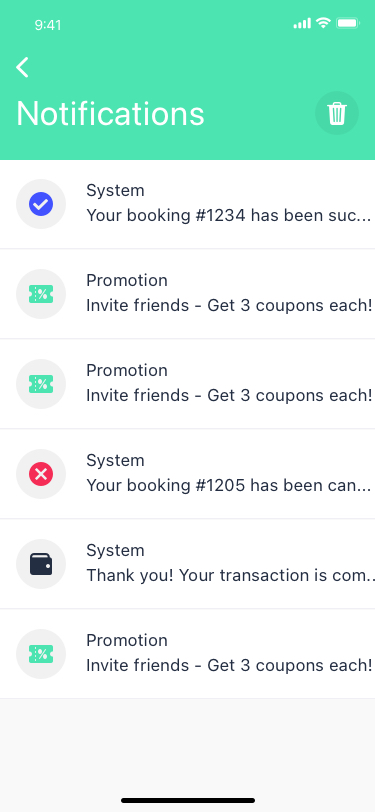
Text in this UI design:
Notifications
System
Your booking #1234 has been suc...
Promotion
Invite friends - Get 3 coupons each!
Promotion
Invite friends - Get 3 coupons each!
System
Your booking #1205 has been can...
System
Thank you! Your transaction is com...
Promotion
Invite friends - Get 3 coupons each!